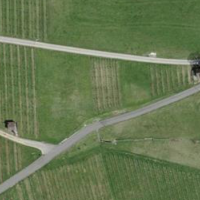
EUNIS habitat code: 40
Species observed at this site:
Eristalis tenax
Centaurea cyanus
Draba verna
Stictoleptura rubra
Plantago lanceolata
Convolvulus arvensis
Gryllus campestris
Medicago lupulina
Daucus carota
Veronica serpyllifolia